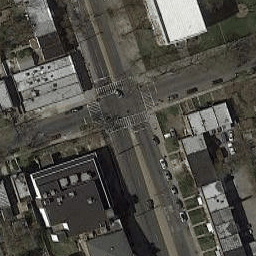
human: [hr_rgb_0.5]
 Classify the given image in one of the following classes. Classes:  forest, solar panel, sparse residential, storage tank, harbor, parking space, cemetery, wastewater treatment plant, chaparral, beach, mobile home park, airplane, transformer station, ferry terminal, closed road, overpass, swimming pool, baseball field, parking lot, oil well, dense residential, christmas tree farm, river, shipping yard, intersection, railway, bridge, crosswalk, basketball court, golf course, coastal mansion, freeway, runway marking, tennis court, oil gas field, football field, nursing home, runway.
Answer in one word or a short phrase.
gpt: intersection